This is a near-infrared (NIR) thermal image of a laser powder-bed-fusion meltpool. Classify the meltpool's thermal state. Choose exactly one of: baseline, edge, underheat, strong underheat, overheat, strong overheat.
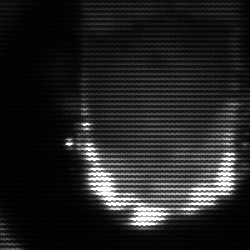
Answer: baseline